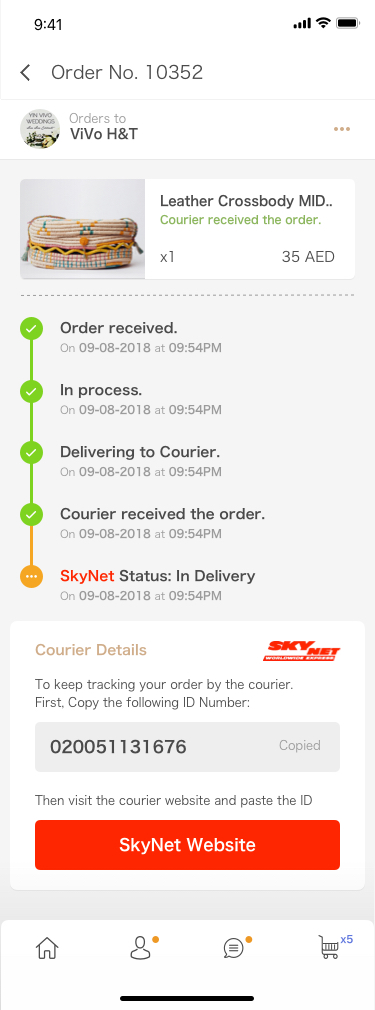
Text in this UI design:
Courier Details
020051131676
Copied
SkyNet Website
To keep tracking your order by the courier.
First, Copy the following ID Number:
Then visit the courier website and paste the ID
Order received.
On 09-08-2018 at 09:54PM
In process.
On 09-08-2018 at 09:54PM
Delivering to Courier.
On 09-08-2018 at 09:54PM
Courier received the order.
On 09-08-2018 at 09:54PM
SkyNet Status: In Delivery
On 09-08-2018 at 09:54PM
Leather Crossbody MID..
x1
35 AED
Courier received the order.
ViVo H&T
Orders to
Order No. 10352